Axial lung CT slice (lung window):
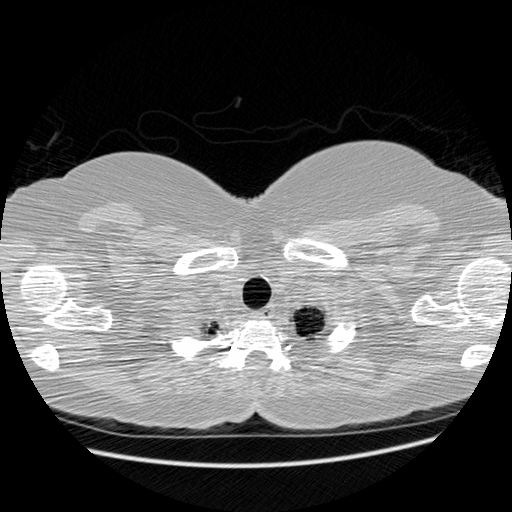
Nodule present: no